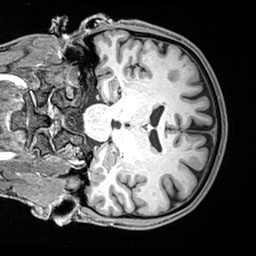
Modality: T1w
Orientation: coronal
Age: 40
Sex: male
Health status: healthy
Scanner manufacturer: siemens
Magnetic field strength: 3 T
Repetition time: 2.4 s
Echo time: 0.00217 s